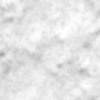
Label: no_change